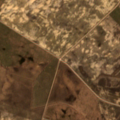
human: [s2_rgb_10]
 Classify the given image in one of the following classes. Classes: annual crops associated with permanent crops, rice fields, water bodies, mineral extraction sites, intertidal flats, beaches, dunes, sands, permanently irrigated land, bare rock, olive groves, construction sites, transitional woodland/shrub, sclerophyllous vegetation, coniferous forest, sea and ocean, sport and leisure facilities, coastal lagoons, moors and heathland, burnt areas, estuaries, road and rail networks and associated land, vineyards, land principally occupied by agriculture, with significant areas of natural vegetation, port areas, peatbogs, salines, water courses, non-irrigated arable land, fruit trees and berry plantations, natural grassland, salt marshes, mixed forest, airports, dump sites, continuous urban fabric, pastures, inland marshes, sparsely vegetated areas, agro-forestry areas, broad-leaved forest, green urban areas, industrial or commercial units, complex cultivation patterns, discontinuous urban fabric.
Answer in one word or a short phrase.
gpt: non-irrigated arable land, fruit trees and berry plantations